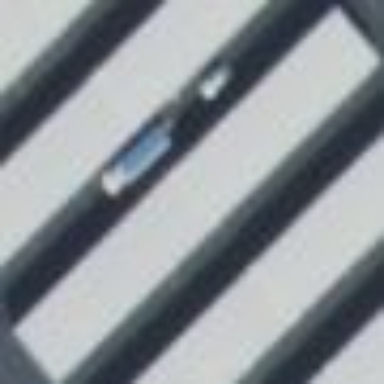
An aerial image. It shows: Storage rental shop located in building.